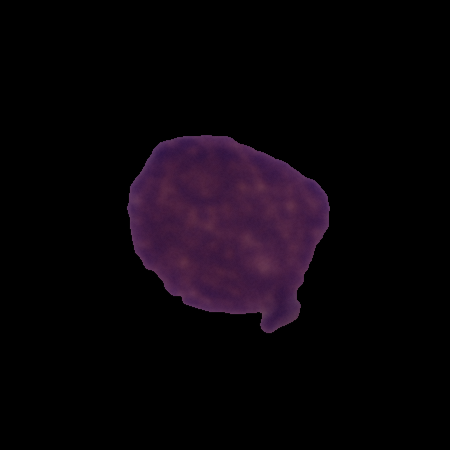
Label: healthy